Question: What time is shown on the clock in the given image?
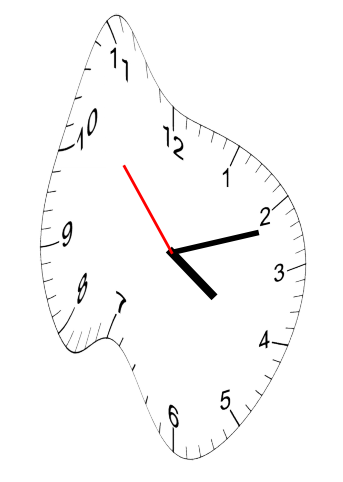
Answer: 04:11:53